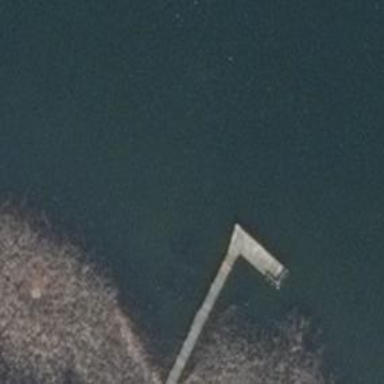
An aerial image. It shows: Man-made pier.